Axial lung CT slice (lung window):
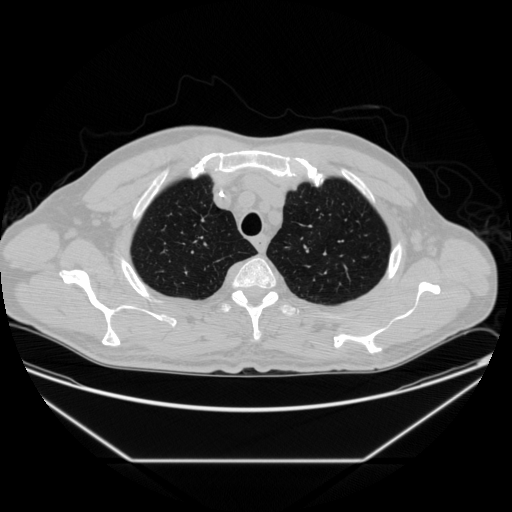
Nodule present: no